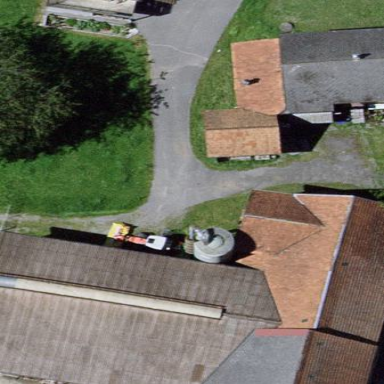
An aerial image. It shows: Farmyard area.